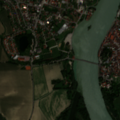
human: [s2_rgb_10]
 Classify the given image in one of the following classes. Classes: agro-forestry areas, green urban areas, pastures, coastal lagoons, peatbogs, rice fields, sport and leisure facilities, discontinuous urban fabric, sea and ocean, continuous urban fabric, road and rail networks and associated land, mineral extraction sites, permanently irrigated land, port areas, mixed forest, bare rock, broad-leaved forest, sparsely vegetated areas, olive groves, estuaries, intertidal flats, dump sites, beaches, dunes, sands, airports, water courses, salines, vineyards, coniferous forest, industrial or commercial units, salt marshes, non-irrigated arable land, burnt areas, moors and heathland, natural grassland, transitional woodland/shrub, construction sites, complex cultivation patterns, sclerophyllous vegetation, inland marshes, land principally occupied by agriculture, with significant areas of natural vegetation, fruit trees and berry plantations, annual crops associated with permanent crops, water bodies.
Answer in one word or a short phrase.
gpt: discontinuous urban fabric, non-irrigated arable land, pastures, land principally occupied by agriculture, with significant areas of natural vegetation, water courses